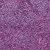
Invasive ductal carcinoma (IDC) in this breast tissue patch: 1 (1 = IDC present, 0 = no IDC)